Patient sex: F
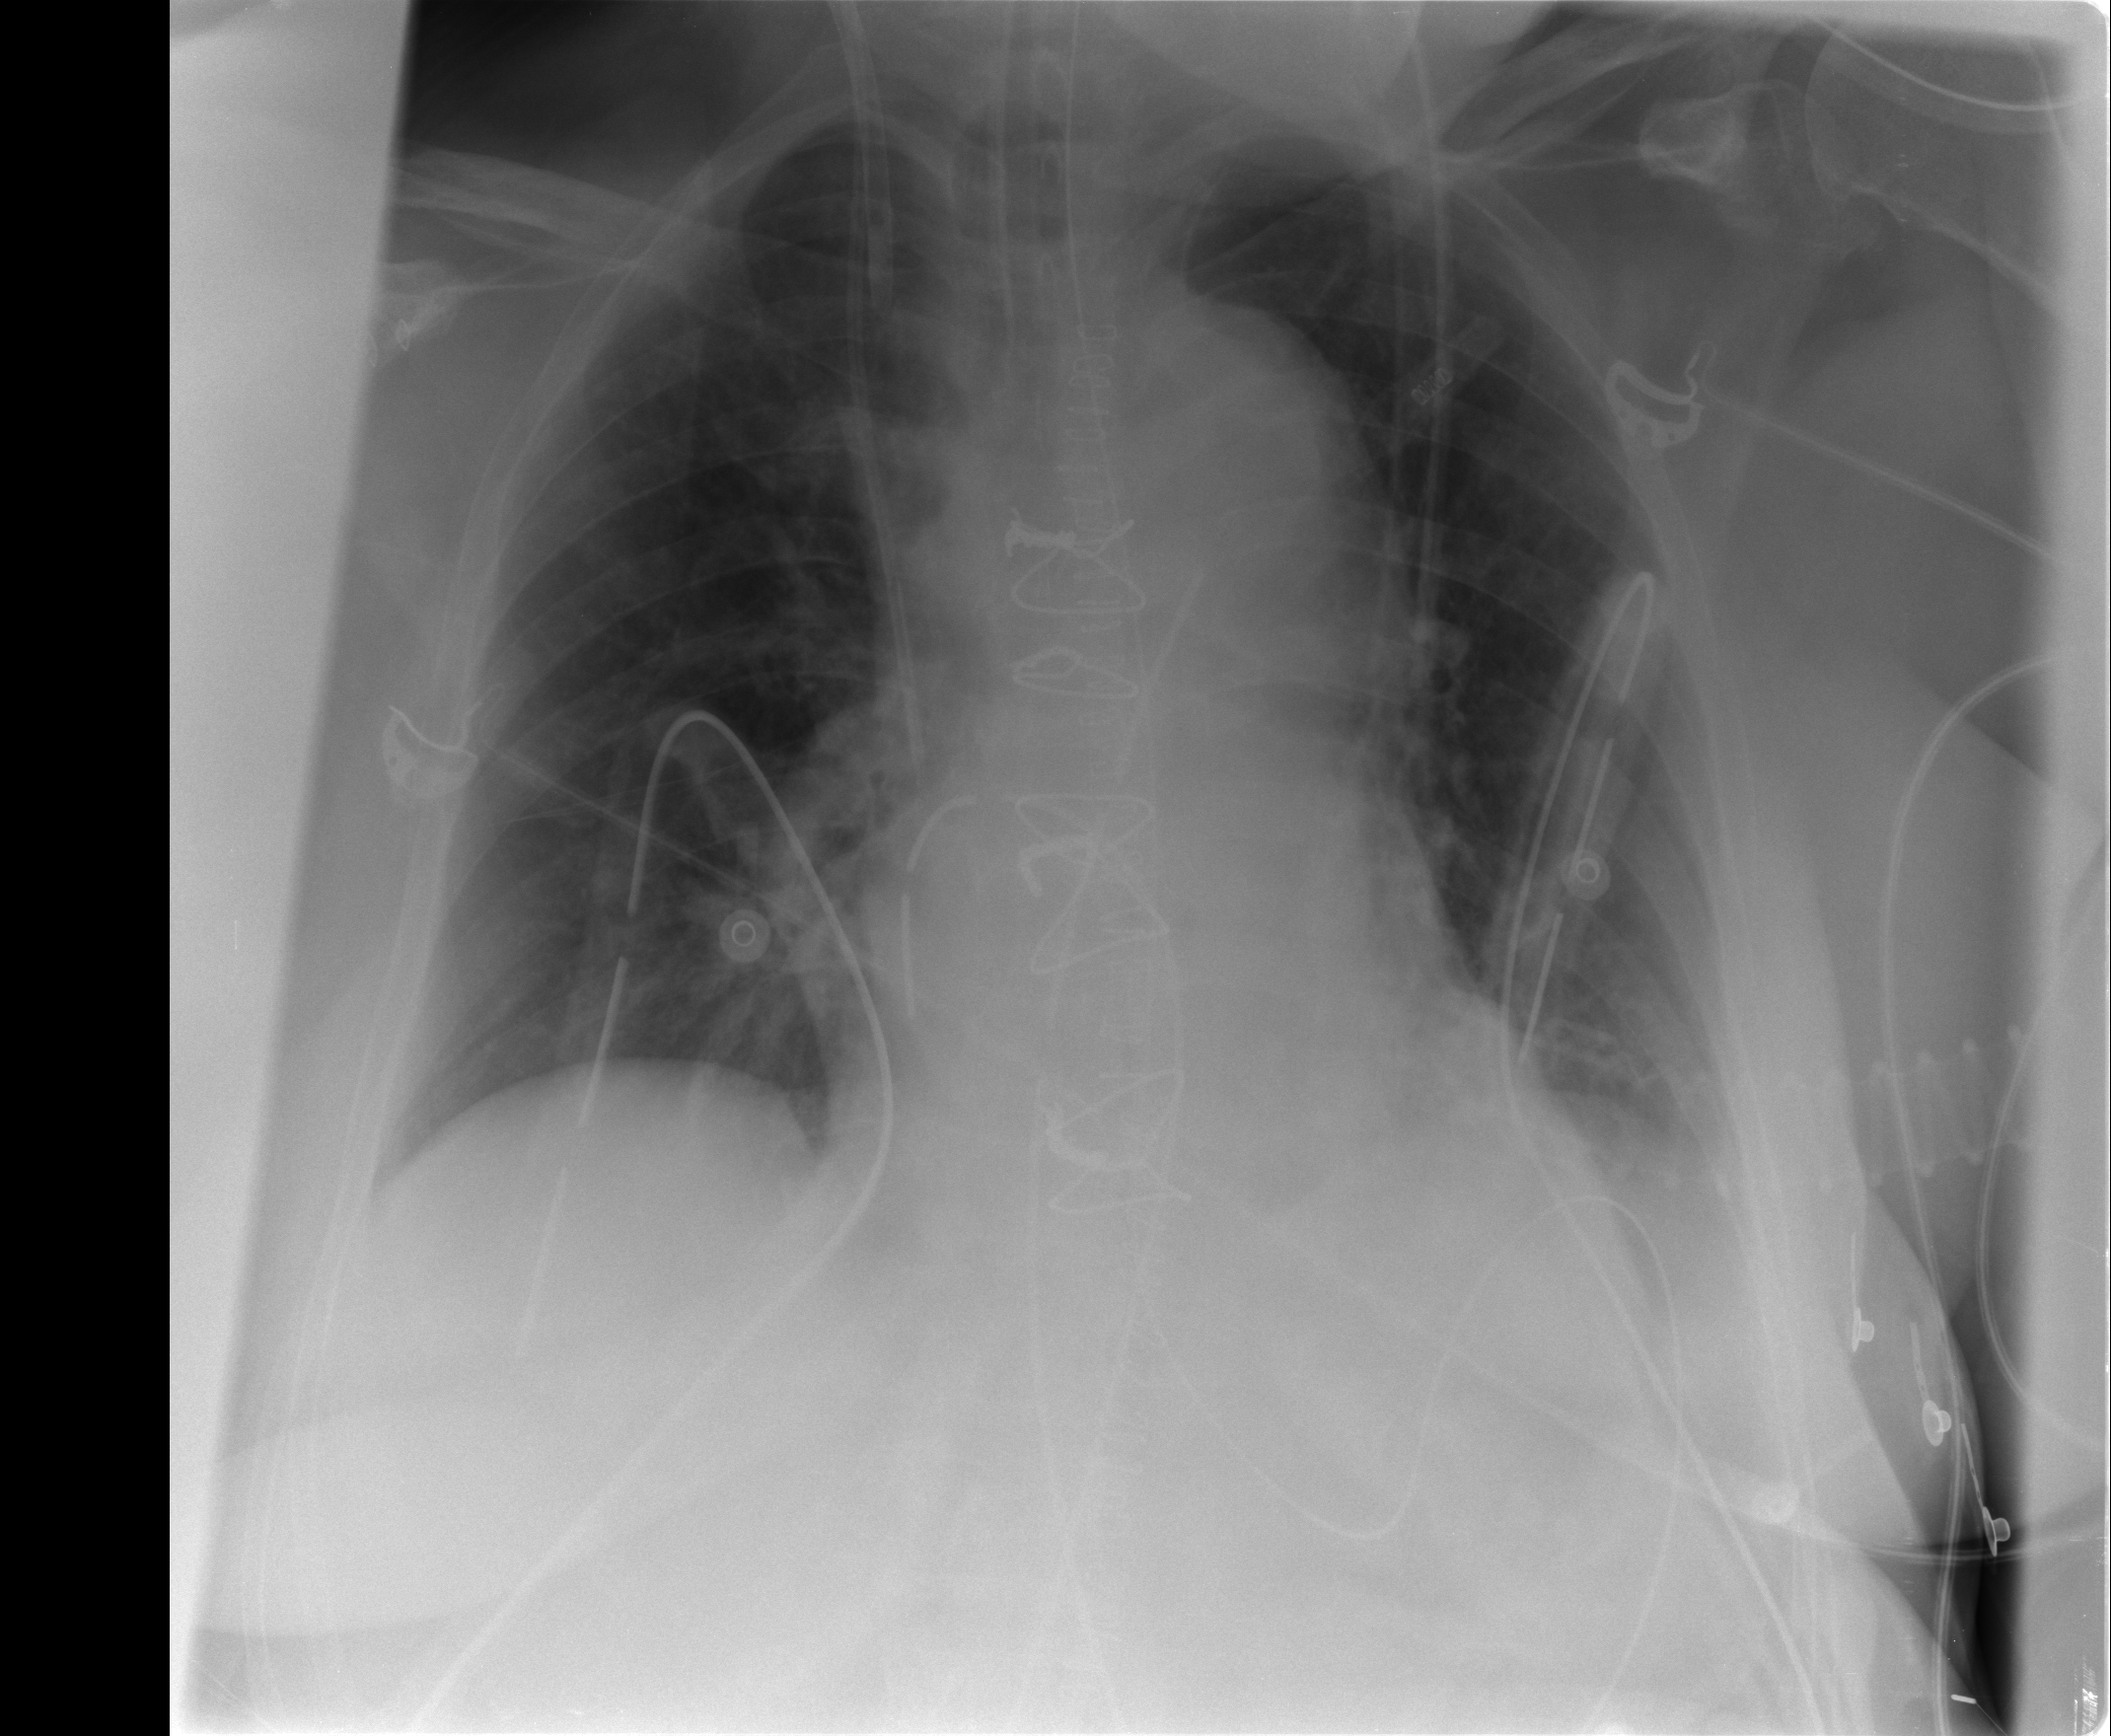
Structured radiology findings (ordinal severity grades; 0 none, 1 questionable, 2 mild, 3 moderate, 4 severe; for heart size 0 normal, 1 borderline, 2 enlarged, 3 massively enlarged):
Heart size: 1
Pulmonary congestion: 0
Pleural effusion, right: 0
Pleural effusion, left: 1
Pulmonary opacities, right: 0
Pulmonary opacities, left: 0
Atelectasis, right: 1
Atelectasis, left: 1